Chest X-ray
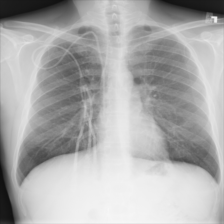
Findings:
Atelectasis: negative
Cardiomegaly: negative
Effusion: negative
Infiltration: negative
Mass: negative
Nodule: negative
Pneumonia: negative
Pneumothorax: negative
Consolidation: negative
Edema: negative
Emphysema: negative
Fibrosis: negative
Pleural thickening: negative
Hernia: negative